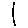
Label: line